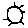
Label: sun